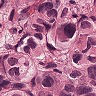
Metastatic tissue present: yes